【题型】选择题　【知识点】向量　【难度】easy
如图，在$\triangle OAB$中，$P$为线段$AB$上的一点，且$\overrightarrow{BA}=4\overrightarrow{PA}$。若$\overrightarrow{OP}=x\overrightarrow{OA}+y\overrightarrow{OB}$，则（ \ \ \ \ ）
\hfill

\vspace{1em}

% 选项左对齐
\noindent
A. $x=\dfrac{3}{4},y=\dfrac{1}{4}$ \qquad
B. $x=\dfrac{2}{3},y=\dfrac{1}{3}$ \qquad
C. $x=\dfrac{1}{3},y=\dfrac{2}{3}$ \qquad
D. $x=\dfrac{1}{4},y=\dfrac{3}{4}$
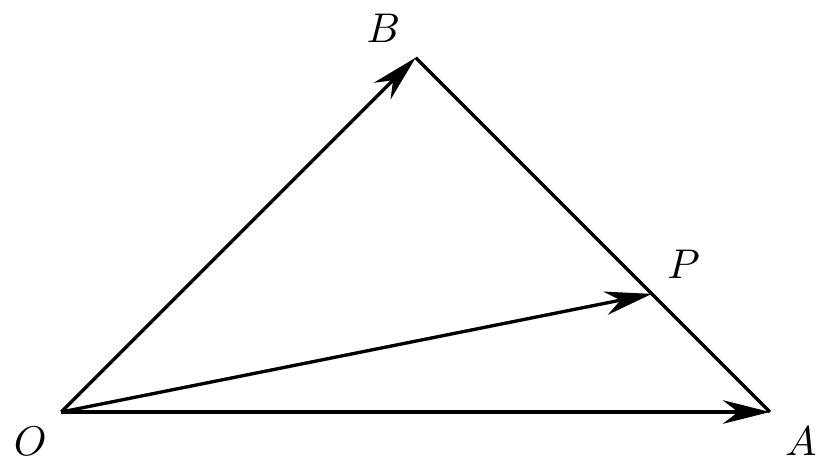
【解答】
\noindent
\textbf{【答案】} A

\vspace{0.5em}
\noindent
\textbf{【分析】} 由已知，点\(P\)是线段\(BA\)的一个四等分点，得出\(\overrightarrow{BP}\)与\(\overrightarrow{BA}\)的关系，再由向量的线性运算即可求得\(x,y\)的值.

\vspace{0.5em}
\noindent
\textbf{【解答】} 解：由\(\overrightarrow{BA}=4\overrightarrow{PA}\)可得\(\overrightarrow{BP}=\frac{3}{4}\overrightarrow{BA}\)，

\noindent
所以\(\overrightarrow{OP}=\overrightarrow{OB}+\overrightarrow{BP}=\overrightarrow{OB}+\frac{3}{4}\overrightarrow{BA}\)

\noindent
\(=\overrightarrow{OB}+\frac{3}{4}(\overrightarrow{OA}-\overrightarrow{OB})=\frac{3}{4}\overrightarrow{OA}+\frac{1}{4}\overrightarrow{OB}\)，

\noindent
\(\therefore x=\frac{3}{4},y=\frac{1}{4}\).

\noindent
故选：A.

\vspace{0.5em}
\noindent
\textbf{【点评】} 本题考查平面向量基本定理，属基础题.